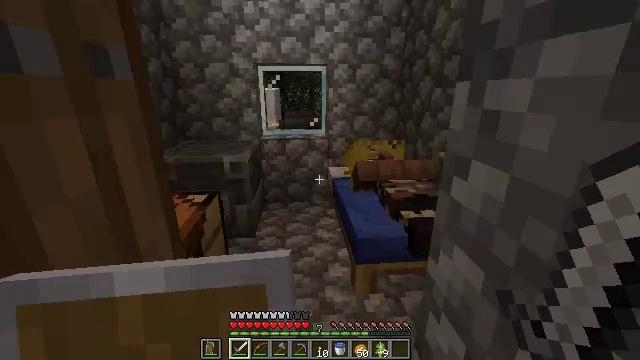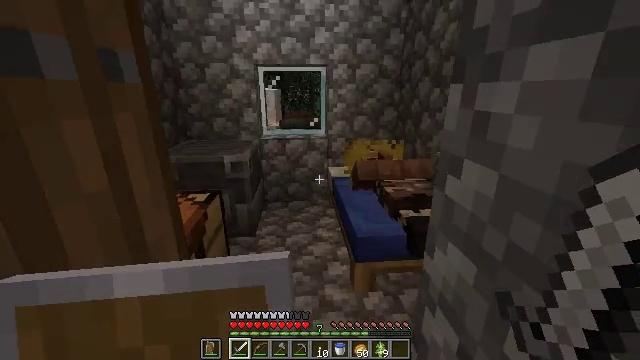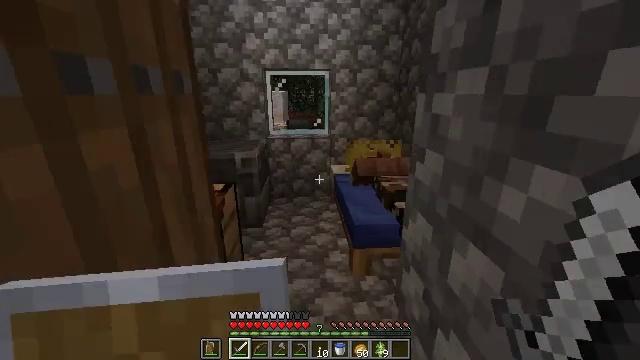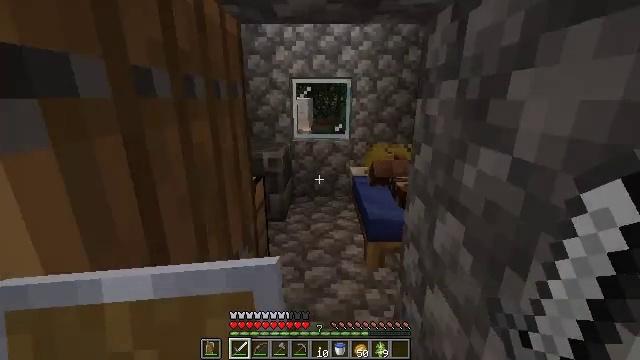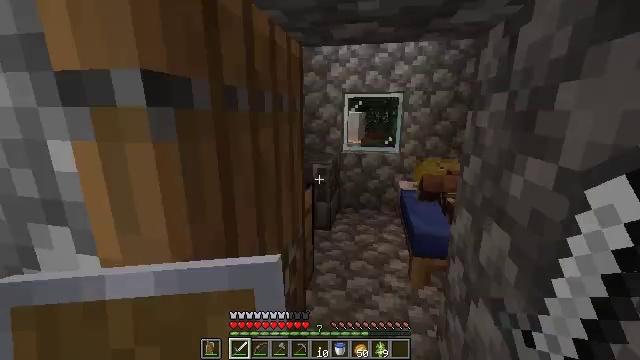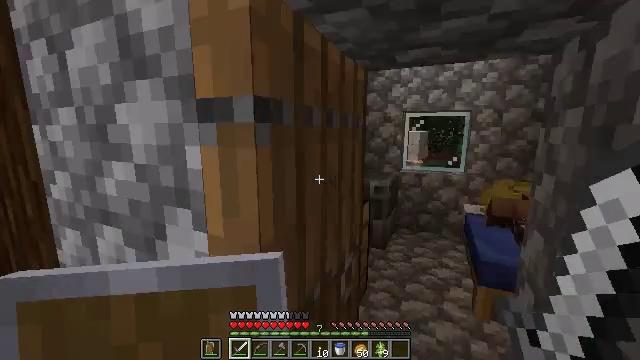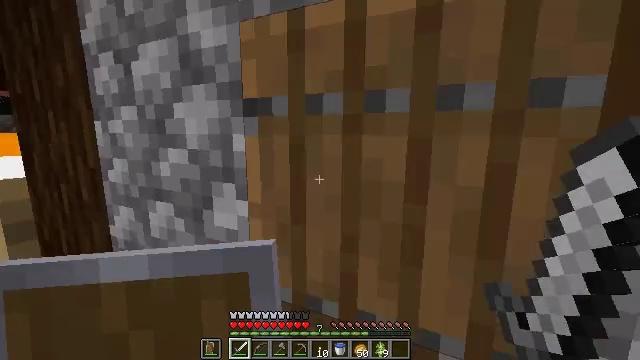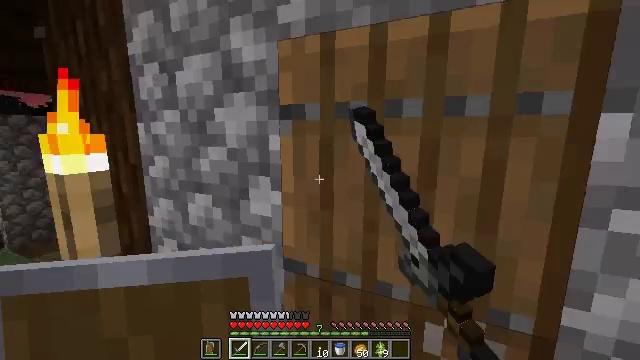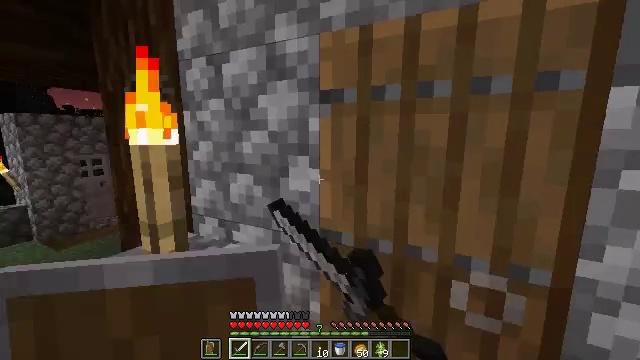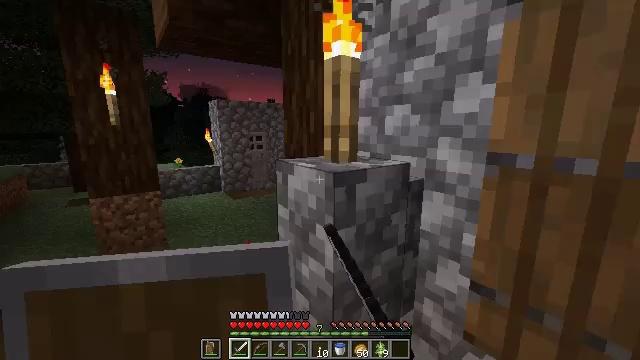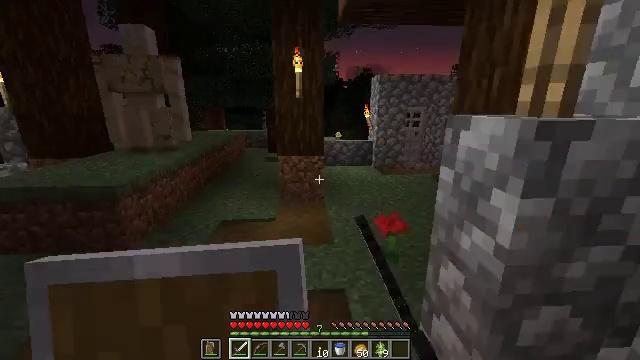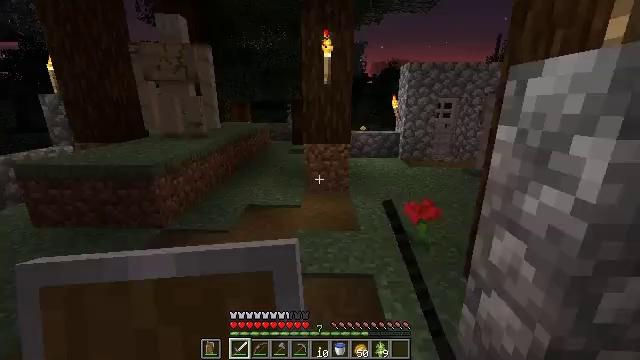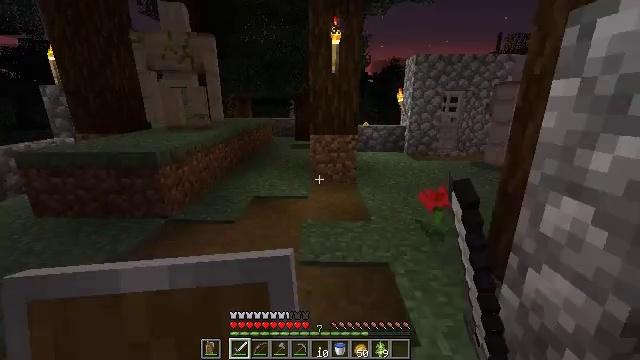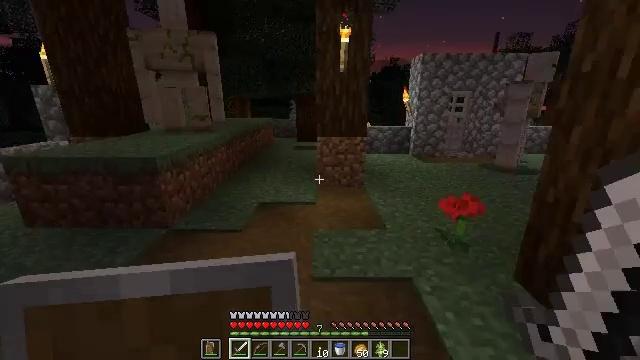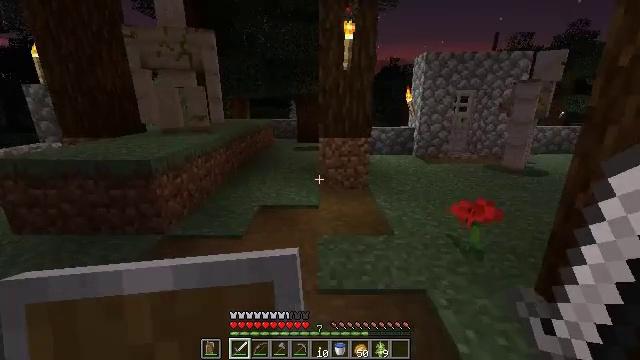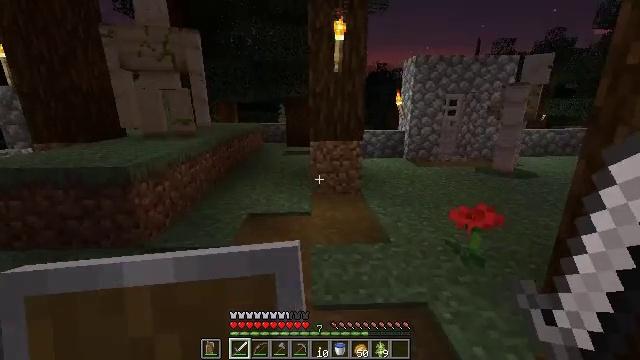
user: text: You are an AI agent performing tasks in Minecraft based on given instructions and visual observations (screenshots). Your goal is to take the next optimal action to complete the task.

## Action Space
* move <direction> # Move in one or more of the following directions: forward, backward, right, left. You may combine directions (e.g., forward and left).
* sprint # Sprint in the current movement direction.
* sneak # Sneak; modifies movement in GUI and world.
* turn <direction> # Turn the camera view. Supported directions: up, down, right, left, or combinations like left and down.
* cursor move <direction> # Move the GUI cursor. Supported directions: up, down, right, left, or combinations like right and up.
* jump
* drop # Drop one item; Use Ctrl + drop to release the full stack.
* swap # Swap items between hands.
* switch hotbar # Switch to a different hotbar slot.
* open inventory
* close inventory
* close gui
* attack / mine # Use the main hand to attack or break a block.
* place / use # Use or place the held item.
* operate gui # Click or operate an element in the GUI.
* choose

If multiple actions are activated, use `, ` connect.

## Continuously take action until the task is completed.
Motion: motion action
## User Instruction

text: Dismantle the blue bed.
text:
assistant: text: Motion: move back
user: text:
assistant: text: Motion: move back
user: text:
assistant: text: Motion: move back, turn left and up
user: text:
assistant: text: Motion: move back, turn left and up
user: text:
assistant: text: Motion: move back, turn left and up
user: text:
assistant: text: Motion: move back and move left, use / place
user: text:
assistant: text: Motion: move back and move left, use / place
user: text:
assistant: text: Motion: move back and move left, turn left
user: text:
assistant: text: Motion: move back and move left, turn left and down
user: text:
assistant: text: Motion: move forward and move left, turn left and down
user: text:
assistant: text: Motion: move forward and move left, turn left
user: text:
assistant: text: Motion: move forward
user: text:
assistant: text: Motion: move forward
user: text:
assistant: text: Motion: move forward
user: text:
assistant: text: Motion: move forward, turn right
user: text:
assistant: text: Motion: move forward, turn right and up
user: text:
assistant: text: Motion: move forward, sprint, turn right and up
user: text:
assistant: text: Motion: move forward, sprint
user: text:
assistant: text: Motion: move forward, sprint
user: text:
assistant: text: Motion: move forward
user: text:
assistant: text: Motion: move forward
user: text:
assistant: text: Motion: move forward
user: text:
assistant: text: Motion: move forward
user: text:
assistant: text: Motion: move forward, turn right and up
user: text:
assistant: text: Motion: move forward, turn right and up
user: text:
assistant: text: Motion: move forward, turn right
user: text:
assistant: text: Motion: move forward
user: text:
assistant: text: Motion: move forward
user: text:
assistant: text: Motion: move forward
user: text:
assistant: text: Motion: move forward, turn right